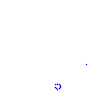
Particle: proton